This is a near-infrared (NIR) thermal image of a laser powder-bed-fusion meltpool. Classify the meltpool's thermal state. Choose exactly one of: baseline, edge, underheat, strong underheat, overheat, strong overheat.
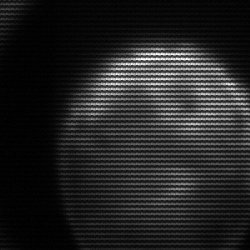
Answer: edge